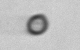
Label: nanoplankton_mix